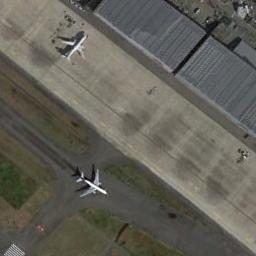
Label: airplane